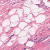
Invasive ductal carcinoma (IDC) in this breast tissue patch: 1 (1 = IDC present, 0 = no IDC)